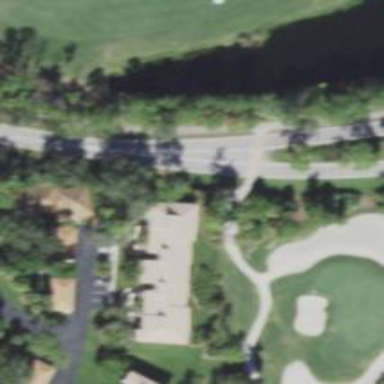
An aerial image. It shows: Marked crossing on footway resembling golf path.